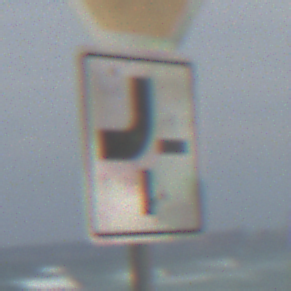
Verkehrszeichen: VerlaufVorfahrtsstrasse2
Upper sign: Stop
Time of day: MorningAfternoon
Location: Outdoor (Suburban)
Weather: PartlyCloudy
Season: NotSpecified
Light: Natural